Question: Im trying to read data from a text file and loading it into a dataset but the different columns as in the image below are coming as just one long column. I want to return the data as 7 columns (in the same way as its appearing in the image below).
This is the code am using,
'''
public DataSet LoadTxtFile(int numberOfRows)
{
DataSet ds = new DataSet();
//try
//{
// Creates and opens an ODBC connection
string strConnString = "Driver={Microsoft Text Driver (*.txt; *.csv)};Dbq=" + this.dirCSV.Trim() + ";Extensions=asc,csv,tab,txt;Persist Security Info=False";
string sql_select;
OdbcConnection conn;
conn = new OdbcConnection(strConnString.Trim());
conn.Open();
//Creates the select command text
if (numberOfRows == -1)
{
sql_select = "select * from [" + this.FileNevCSV.Trim() + "]";
}
else
{
sql_select = "select top " + numberOfRows + " * from [" + this.FileNevCSV.Trim() + "]";
}
//Creates the data adapter
OdbcDataAdapter obj_oledb_da = new OdbcDataAdapter(sql_select, conn);
//Fills dataset with the records from CSV file
obj_oledb_da.Fill(ds, "csv");
//closes the connection
conn.Close();
//}
//catch (Exception e) //Error
//{
//MessageBox.Show(e.Message, "Error - LoadCSV",MessageBoxButtons.OK,MessageBoxIcon.Error);
//}
return ds;
}
'''

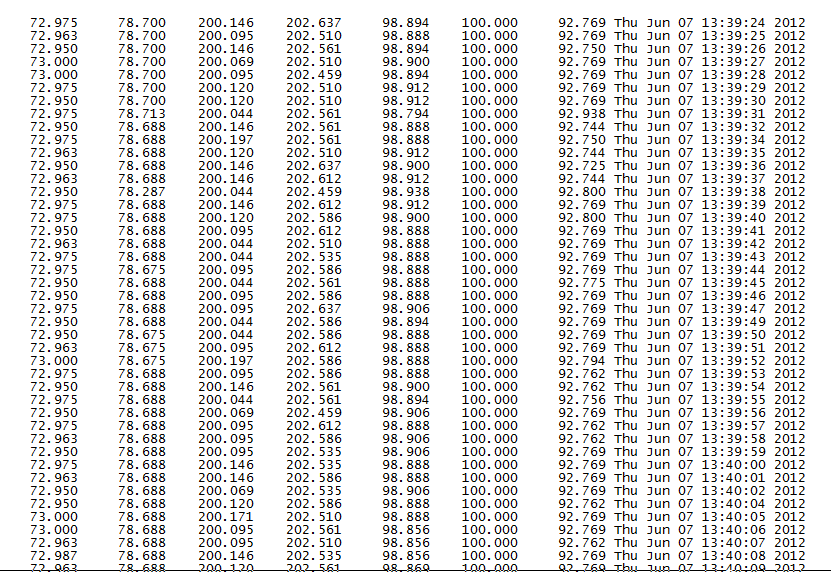
Answer: I usually adopt a trivial solution, i.e. I access the file, I read all lines, in a loop I split the line string, create and populate a new datarow, and finally I add the data row to the datatable:
'''
string[] records = File.ReadAllLines(path);
foreach(string record in records)
{
DataRow r = myDataTable.NewRow();
string[] fields = record.Split(' ');
/* Parse each field into the corresponding r column
* ....
*/
myDataTable.rows.Add(r);
}
'''
I have also found solutions regarding how to access CSV files with OleDb connections, and schema information files. I have never used this approach.
References:
- <URL>